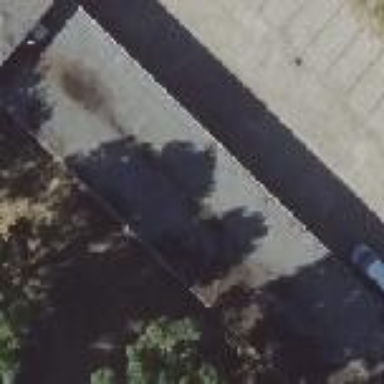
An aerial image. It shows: Garage building part.